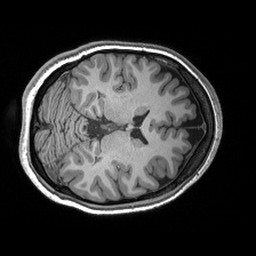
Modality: T1w
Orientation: axial
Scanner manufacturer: siemens
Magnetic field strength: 3 T
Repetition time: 2.53 s
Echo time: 0.00288 s